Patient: sex M, age 48
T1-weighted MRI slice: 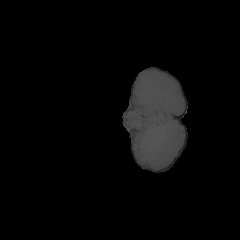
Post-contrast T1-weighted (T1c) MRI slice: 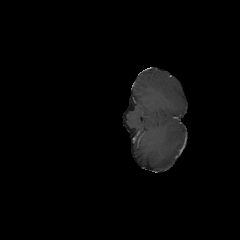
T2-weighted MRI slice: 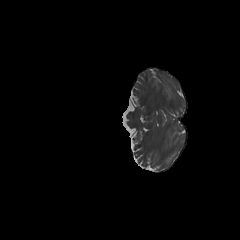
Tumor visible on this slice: no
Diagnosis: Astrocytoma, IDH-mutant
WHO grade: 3